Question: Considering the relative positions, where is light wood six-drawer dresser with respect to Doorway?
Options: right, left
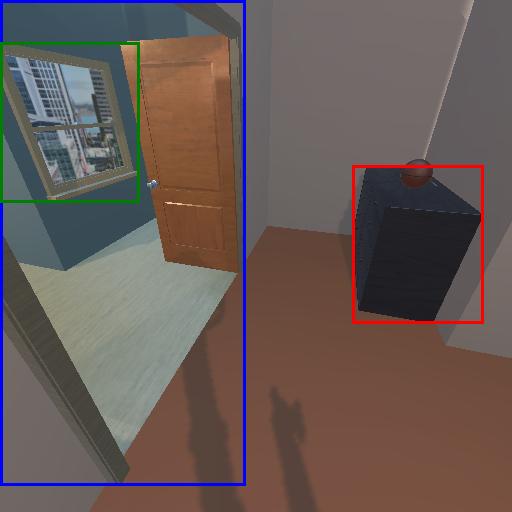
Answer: right